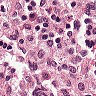
Metastatic tissue present: no